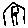
Label: house